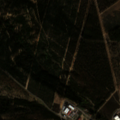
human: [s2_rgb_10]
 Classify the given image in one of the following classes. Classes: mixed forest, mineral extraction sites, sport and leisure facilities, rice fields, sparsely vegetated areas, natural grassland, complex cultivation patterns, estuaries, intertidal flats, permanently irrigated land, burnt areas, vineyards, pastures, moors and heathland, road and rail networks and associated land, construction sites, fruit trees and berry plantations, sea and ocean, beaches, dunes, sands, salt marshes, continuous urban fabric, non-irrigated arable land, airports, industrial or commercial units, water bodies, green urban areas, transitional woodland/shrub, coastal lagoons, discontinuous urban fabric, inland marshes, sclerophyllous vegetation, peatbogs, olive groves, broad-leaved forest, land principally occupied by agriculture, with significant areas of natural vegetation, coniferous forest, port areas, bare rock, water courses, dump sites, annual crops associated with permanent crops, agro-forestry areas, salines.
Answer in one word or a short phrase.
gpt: dump sites, broad-leaved forest, transitional woodland/shrub